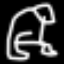
Label: frog